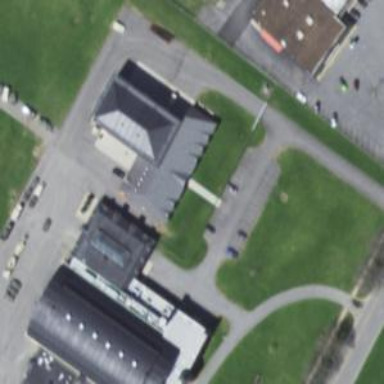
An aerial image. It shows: Military barracks building.